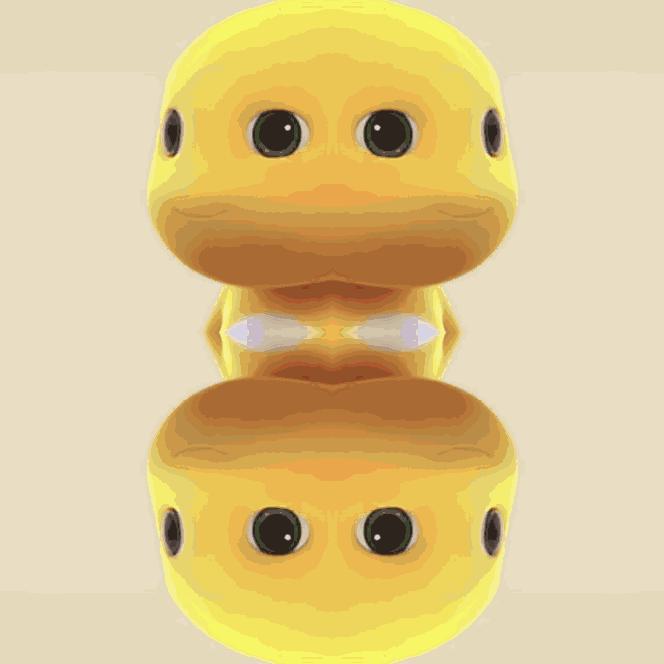
Label: nailong